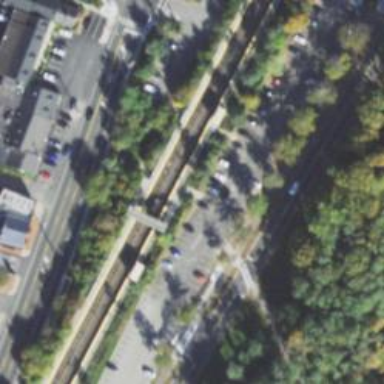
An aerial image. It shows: Platform for public transport and railway services.